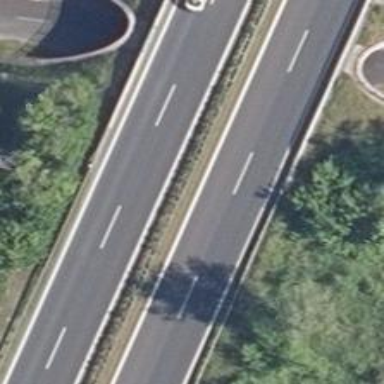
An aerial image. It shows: Asphalt bridge over motorway.